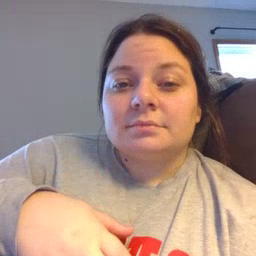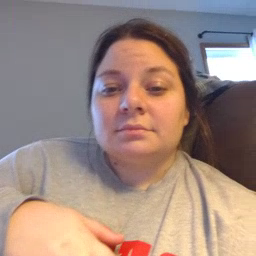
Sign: bug